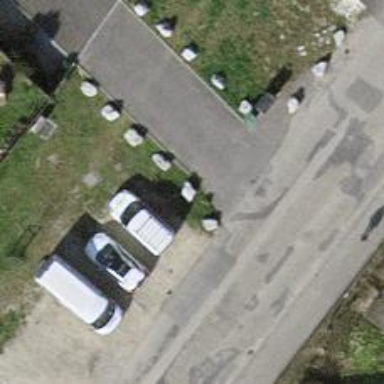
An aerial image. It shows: Block barrier.